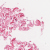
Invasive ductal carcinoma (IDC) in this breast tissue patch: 0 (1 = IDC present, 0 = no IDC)